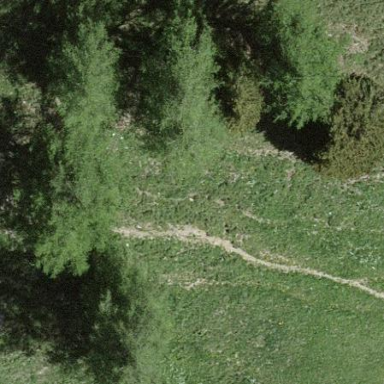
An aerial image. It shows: Forest with needle-leaved trees.